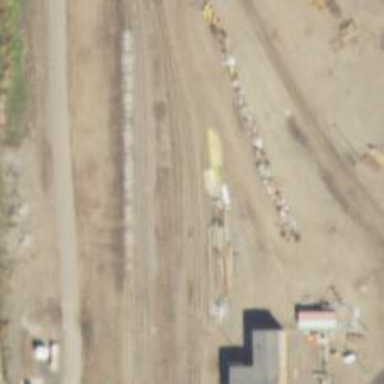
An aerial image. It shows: Rail spur service.